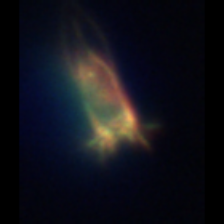
Taxon: Ciliates
Group: Other